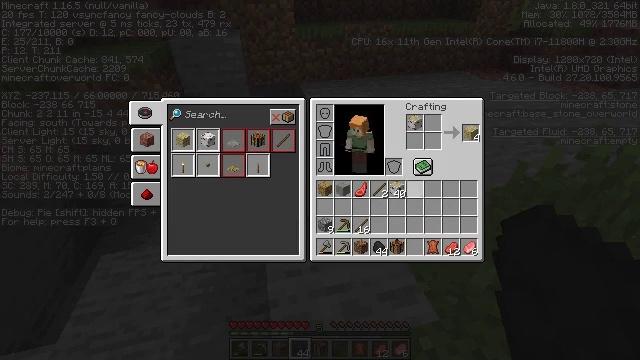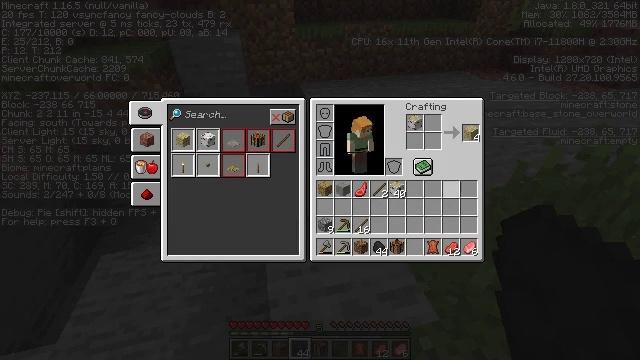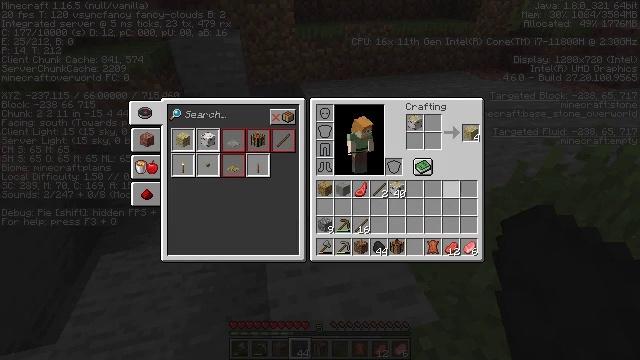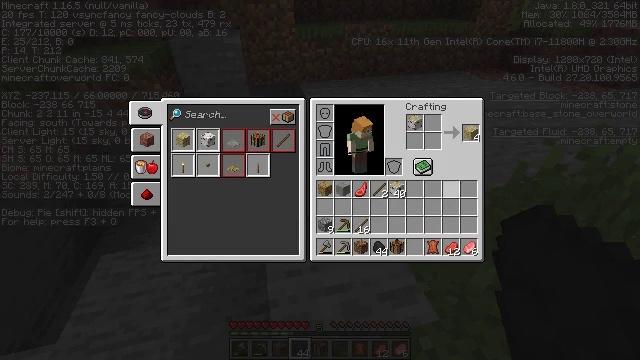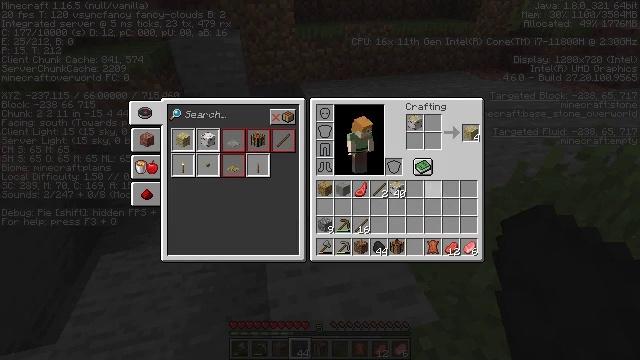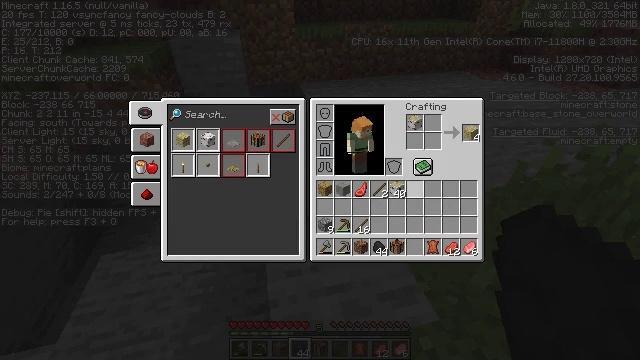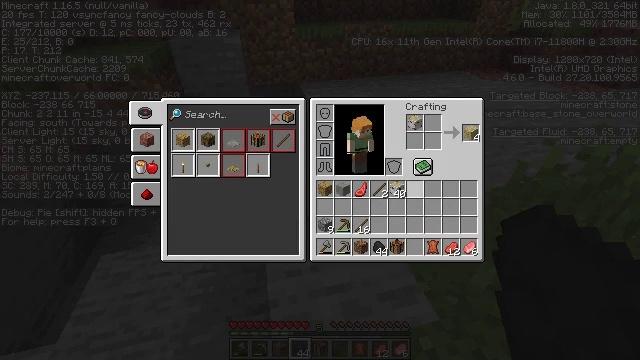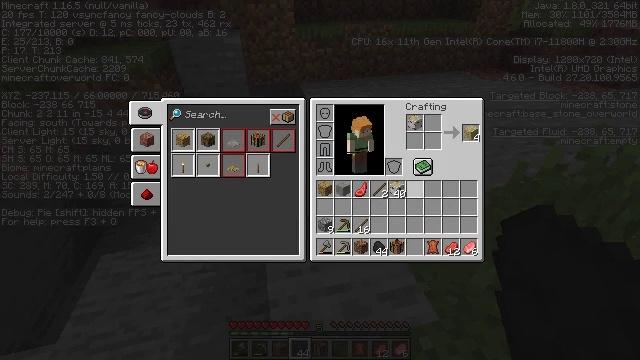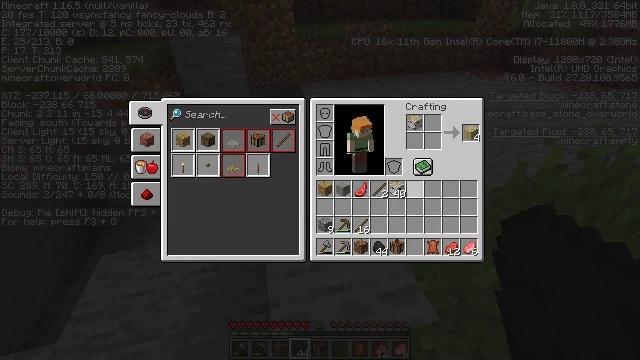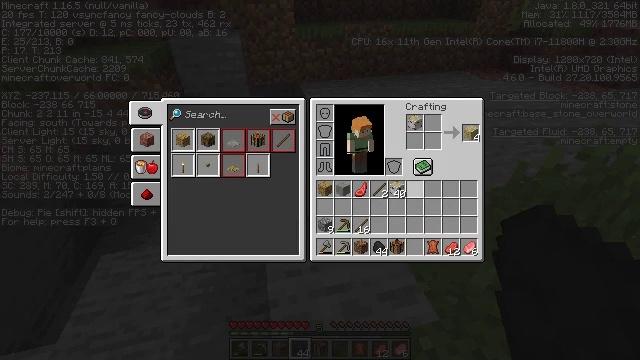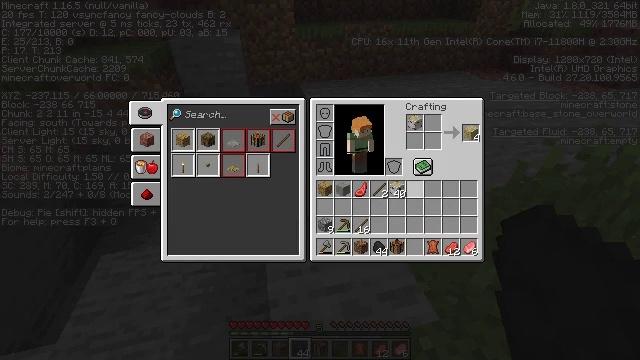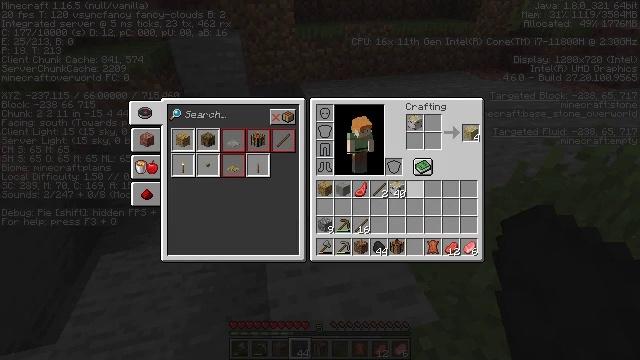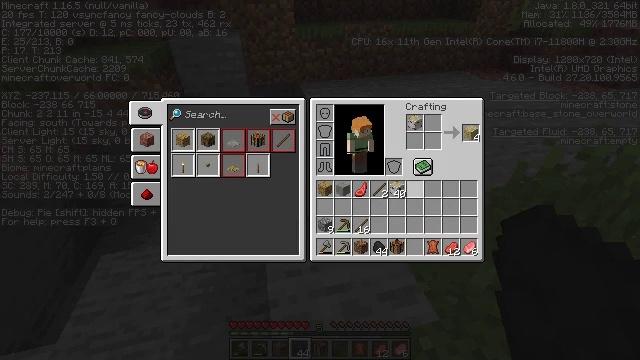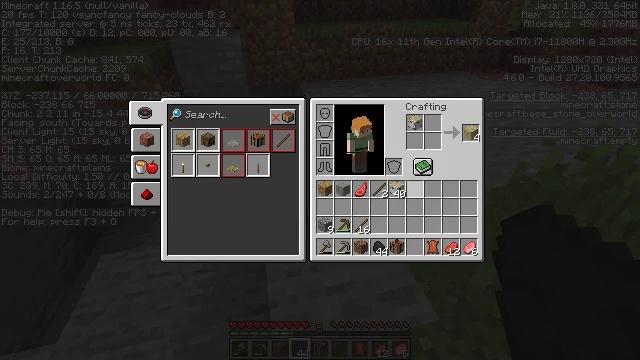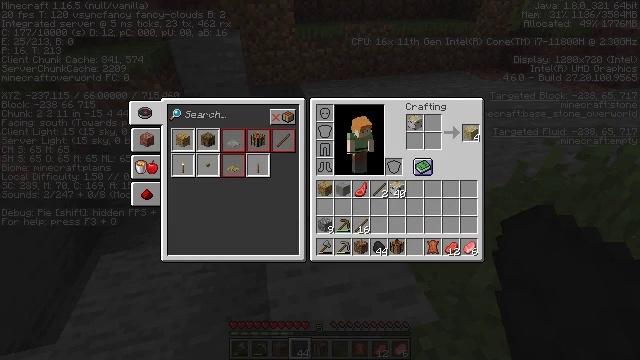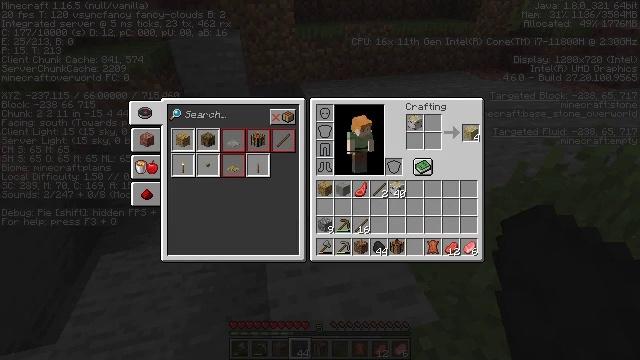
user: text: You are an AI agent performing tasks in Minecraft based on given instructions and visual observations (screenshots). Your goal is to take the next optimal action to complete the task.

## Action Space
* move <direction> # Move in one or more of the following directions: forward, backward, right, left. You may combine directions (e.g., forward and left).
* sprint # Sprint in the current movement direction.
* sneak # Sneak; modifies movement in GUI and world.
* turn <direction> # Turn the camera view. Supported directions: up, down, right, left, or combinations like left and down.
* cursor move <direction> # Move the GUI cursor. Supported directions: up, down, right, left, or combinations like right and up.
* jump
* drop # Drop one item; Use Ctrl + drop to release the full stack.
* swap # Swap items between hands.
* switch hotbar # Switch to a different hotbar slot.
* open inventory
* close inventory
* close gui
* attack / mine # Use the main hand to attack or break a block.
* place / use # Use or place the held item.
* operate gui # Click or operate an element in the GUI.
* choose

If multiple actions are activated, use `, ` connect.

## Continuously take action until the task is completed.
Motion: motion action
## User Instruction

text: Obtain birch planks from birch logs.
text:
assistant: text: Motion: cursor move right
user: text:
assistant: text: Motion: no_op
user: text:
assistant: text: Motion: no_op
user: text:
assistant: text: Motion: cursor move left
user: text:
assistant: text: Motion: cursor move left
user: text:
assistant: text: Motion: no_op
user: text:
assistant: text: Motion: no_op
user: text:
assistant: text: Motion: no_op
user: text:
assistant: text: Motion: no_op
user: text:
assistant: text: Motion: no_op
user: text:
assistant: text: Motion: no_op
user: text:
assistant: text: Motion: no_op
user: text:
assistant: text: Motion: no_op
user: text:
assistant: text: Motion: cursor move right and up
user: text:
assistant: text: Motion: cursor move right and up
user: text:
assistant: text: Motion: cursor move up
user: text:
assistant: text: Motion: cursor move left
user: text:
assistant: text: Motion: no_op
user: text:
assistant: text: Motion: no_op
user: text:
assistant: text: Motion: no_op
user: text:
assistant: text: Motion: cursor move right
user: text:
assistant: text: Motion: no_op
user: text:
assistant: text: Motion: cursor move left and down
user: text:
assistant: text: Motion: cursor move left and down
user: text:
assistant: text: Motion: cursor move left and down
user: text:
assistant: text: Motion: no_op
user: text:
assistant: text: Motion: no_op
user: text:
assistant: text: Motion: no_op
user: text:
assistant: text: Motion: operate gui
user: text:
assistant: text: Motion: operate gui